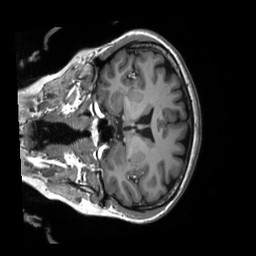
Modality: T1w
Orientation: coronal
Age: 42
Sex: female
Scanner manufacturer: siemens
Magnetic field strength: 3 T
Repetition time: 2.53 s
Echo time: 0.00219 s